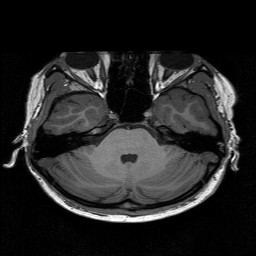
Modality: T1w
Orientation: coronal
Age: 23
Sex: female
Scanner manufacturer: siemens
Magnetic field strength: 3 T
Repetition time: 1.9 s
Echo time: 0.00226 s